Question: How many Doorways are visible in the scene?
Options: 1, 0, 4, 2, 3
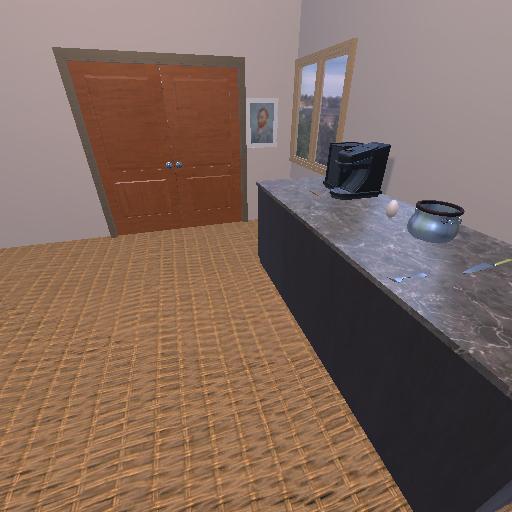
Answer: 1